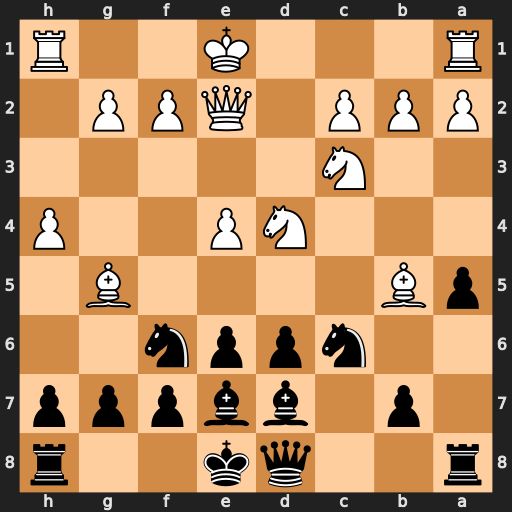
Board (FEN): r2qk2r/1p1bbppp/2nppn2/pB4B1/3NP2P/2N5/PPP1QPP1/R3K2R
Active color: b
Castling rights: KQkq
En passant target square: -
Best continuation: Nxd4